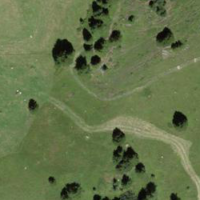
EUNIS habitat code: 23
Species observed at this site:
Gymnadenia conopsea